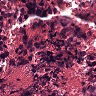
Metastatic tissue present: no